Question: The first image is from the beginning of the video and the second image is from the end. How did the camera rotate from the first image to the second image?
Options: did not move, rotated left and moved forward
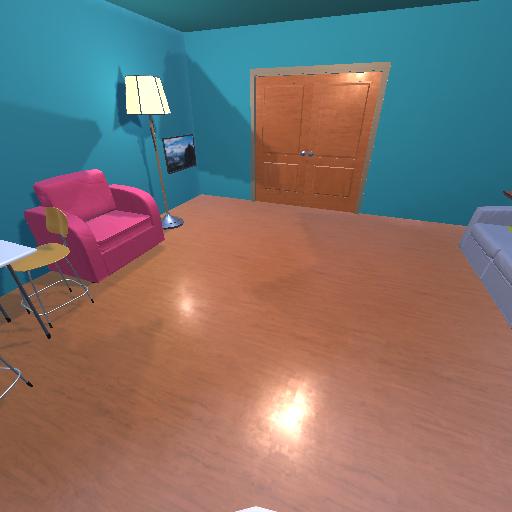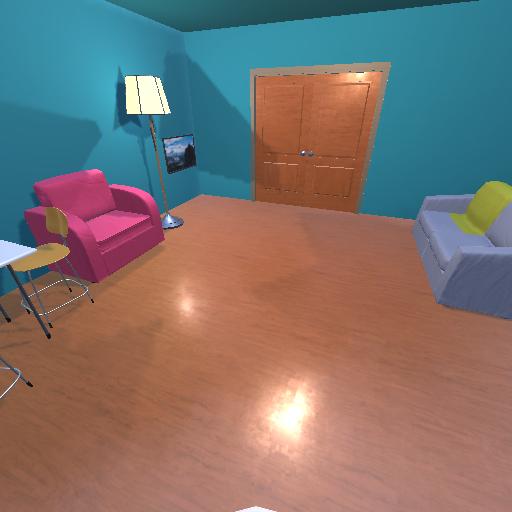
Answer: did not move